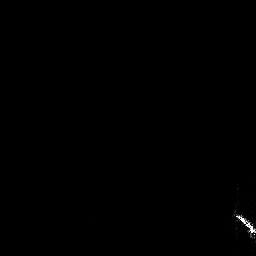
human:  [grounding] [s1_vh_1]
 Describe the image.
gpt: In the satellite image, there is  <ref>1 medium ship </ref> <box>[[89, 80, 99, 93, 0]]</box> located at bottom right.